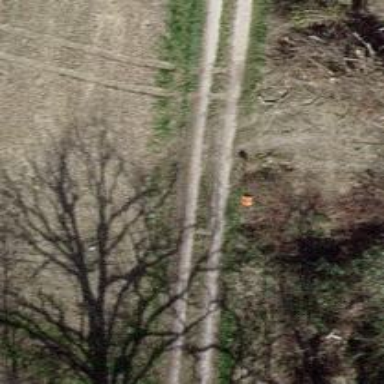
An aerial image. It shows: Orange aerial marker.